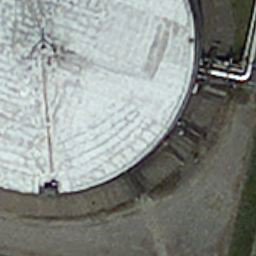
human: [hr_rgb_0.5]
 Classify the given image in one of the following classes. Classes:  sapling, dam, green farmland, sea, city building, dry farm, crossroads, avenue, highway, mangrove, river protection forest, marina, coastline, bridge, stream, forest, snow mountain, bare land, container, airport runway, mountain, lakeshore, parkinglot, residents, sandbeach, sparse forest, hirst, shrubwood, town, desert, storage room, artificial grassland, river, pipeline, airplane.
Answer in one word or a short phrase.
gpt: storage room